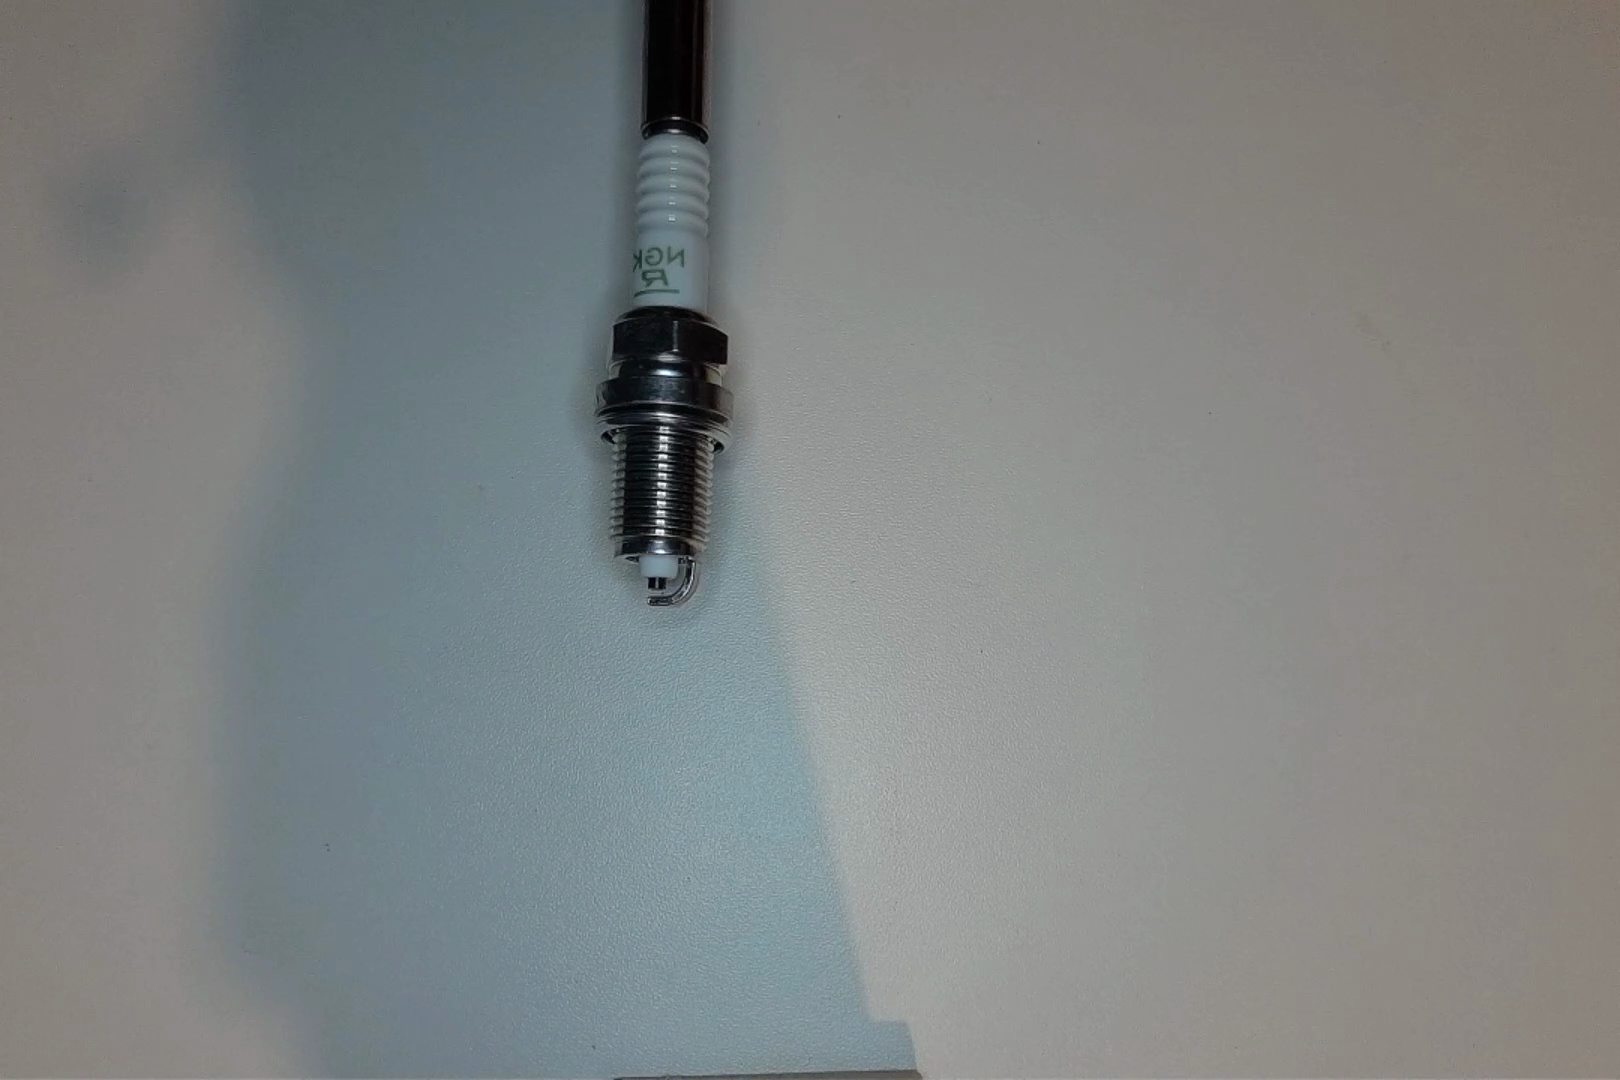
Label: no anomaly